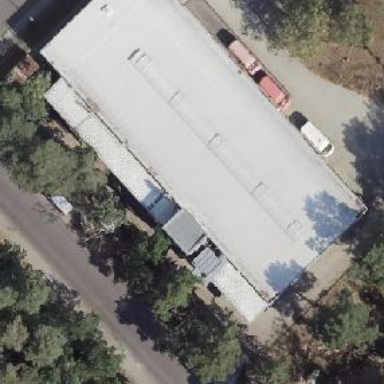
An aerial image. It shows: Commercial building with flat roof.